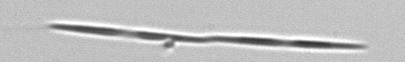
Label: Pseudo-nitzschia